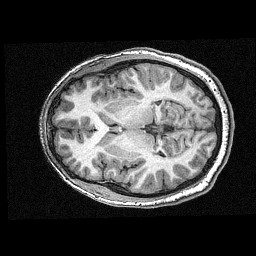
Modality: T1w
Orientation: axial
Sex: male
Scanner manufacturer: siemens
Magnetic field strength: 3 T
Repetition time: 2.3 s
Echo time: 0.00336 s